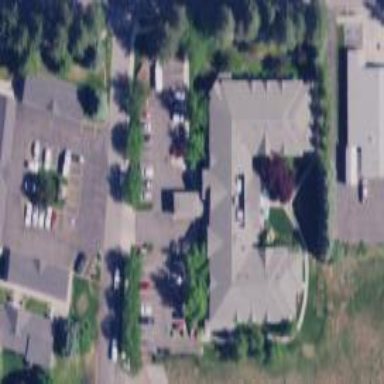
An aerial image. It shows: Nursing home building.